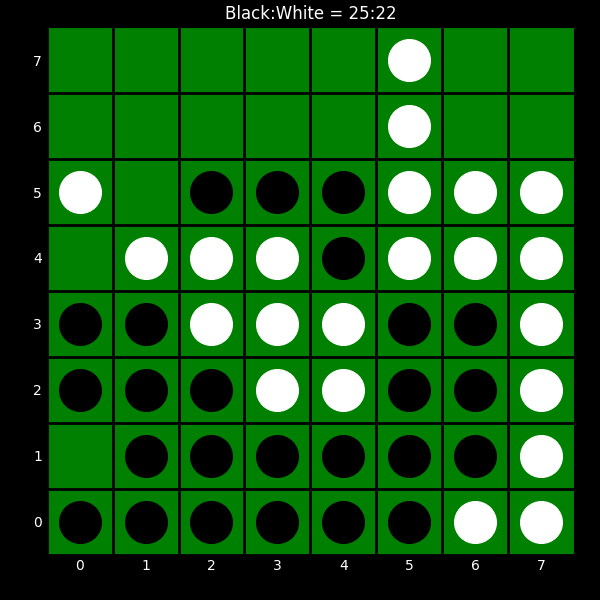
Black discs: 25
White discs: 22